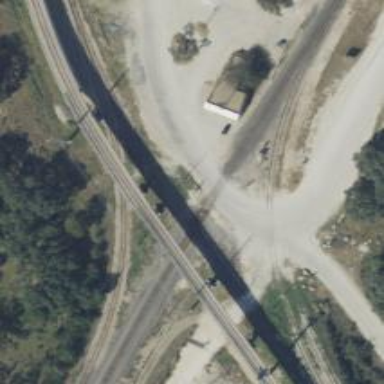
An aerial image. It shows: Railway crossing.